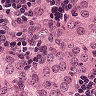
Metastatic tissue present: yes